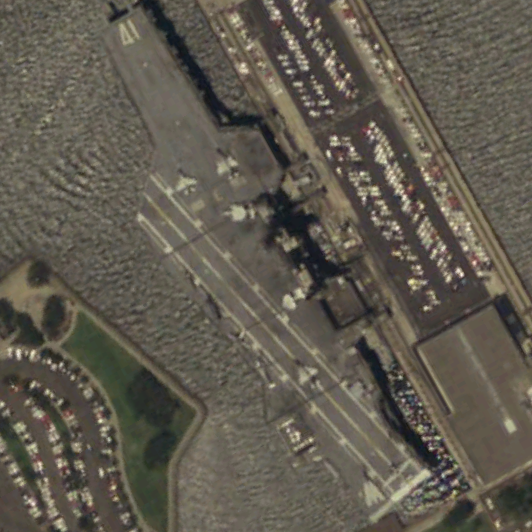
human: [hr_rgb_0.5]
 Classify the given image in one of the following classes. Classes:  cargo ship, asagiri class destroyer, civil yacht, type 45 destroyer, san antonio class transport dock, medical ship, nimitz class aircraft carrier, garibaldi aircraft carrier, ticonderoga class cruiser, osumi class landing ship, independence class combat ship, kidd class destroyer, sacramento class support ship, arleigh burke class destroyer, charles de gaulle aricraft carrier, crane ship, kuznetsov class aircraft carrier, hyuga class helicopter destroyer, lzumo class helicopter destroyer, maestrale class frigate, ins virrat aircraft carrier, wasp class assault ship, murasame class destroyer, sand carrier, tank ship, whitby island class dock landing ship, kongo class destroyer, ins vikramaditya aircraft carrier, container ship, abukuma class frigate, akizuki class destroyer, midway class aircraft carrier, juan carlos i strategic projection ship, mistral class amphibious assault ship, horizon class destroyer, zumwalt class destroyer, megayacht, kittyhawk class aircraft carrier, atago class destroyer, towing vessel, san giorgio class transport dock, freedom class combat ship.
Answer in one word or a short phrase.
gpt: Midway class aircraft carrier